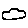
Label: cloud